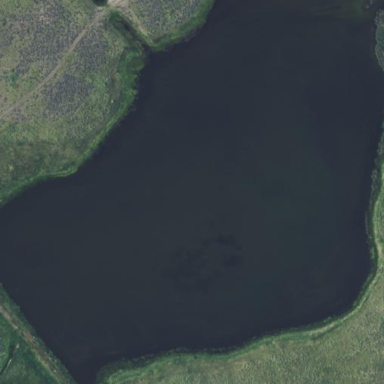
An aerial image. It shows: Reservoir.